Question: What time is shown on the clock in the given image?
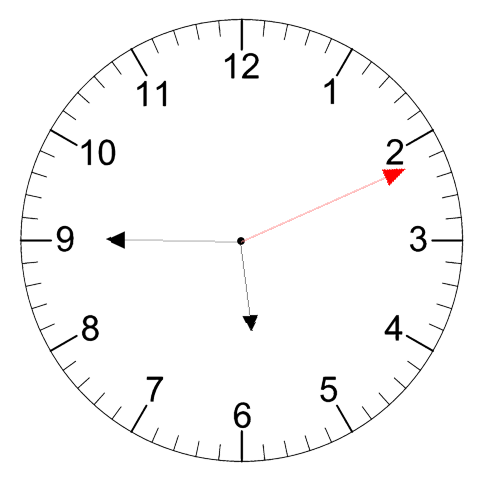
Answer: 05:45:11